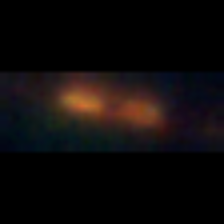
Taxon: Pennate
Group: Diatoms